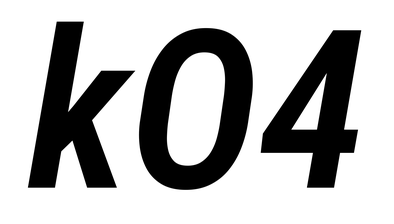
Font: Roboto-Italic_Condensed_SemiBold_Italic